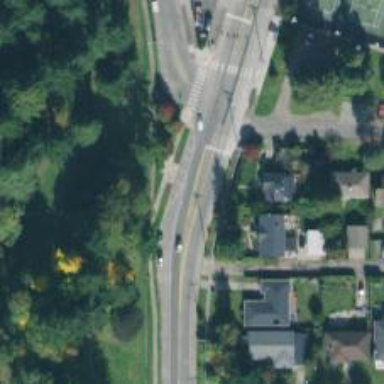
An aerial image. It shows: Primary highway with separate sidewalk.